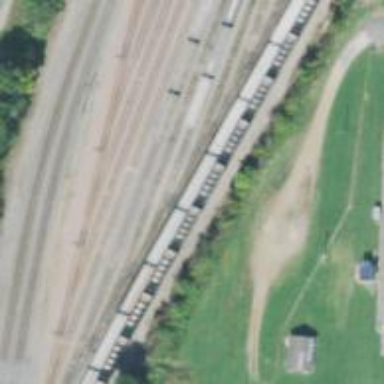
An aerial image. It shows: Railway yard used for servicing trains.